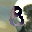
Label: 8